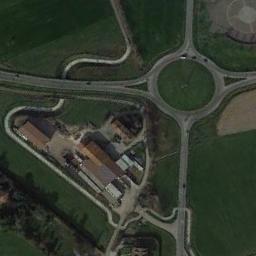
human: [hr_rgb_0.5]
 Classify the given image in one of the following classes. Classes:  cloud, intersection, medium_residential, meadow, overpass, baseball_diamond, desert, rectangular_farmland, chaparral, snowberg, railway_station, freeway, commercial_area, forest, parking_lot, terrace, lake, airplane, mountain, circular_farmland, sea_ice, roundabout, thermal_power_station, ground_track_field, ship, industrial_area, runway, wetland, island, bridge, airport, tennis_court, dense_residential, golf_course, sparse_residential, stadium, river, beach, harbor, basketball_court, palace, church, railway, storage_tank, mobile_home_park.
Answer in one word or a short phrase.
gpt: roundabout